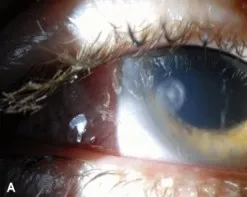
Progressive resolution of fungal mass during intracameral Amphotericin B treatment on day 7.
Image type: ophthalmic_imaging (slit_lamp_photograph)